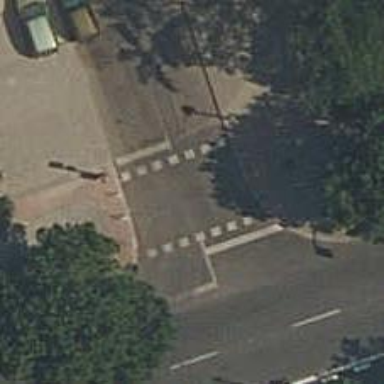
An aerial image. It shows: Zebra crossing on the road.